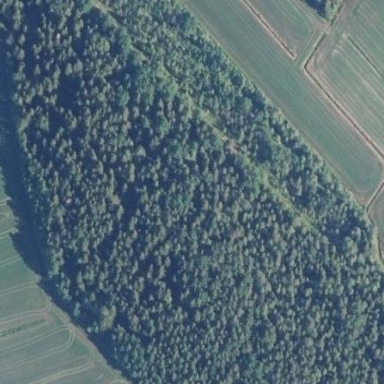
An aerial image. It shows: Beautiful woodland area.